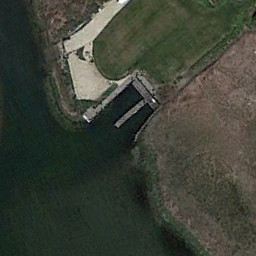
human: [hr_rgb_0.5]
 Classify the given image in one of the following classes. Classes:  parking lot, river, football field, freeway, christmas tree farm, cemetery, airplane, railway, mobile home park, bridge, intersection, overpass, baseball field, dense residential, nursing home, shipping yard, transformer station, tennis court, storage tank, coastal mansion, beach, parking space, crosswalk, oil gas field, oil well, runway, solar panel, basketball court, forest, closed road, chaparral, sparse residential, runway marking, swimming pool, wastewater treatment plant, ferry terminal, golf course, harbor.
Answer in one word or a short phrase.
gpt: ferry terminal